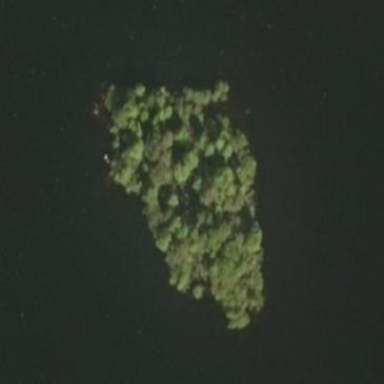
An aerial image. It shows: Image showing island.